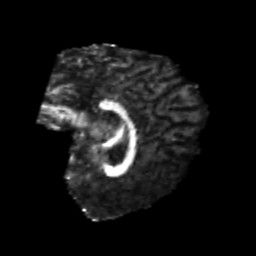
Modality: FA
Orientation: sagittal
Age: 22
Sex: female
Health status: healthy
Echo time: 0.074 s